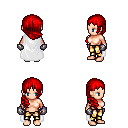
a pixel art fantasy rpg character, female body template, human, light skin, white cape, gold greaves, red right-swept hairstyle, metal gloves, four views (front, back, left, right), 2x2 character sprite sheet, small pixel art, hard edges, no anti-aliasing